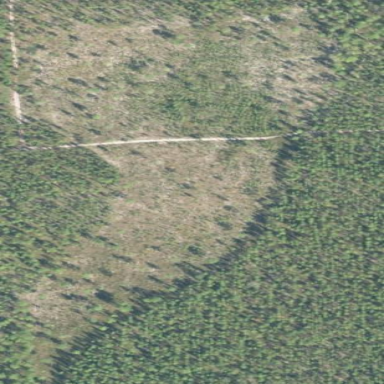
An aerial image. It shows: Woodland with needle-leaved trees.